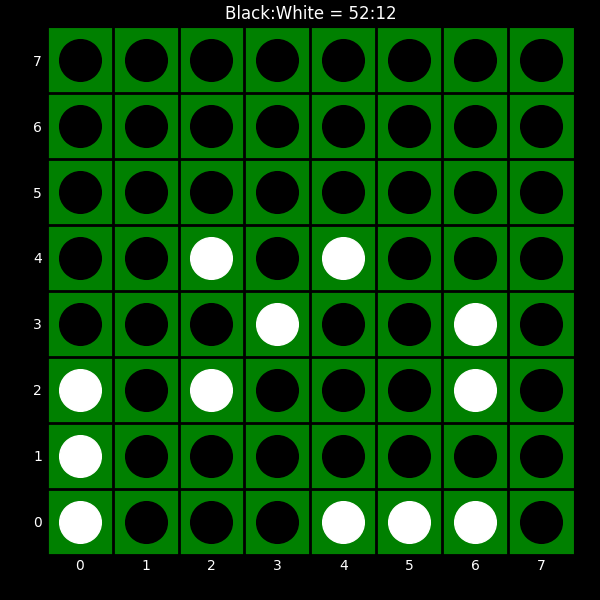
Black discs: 52
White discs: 12